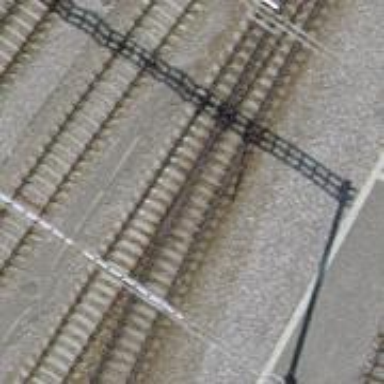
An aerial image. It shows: Railway yard with electrified contact lines.